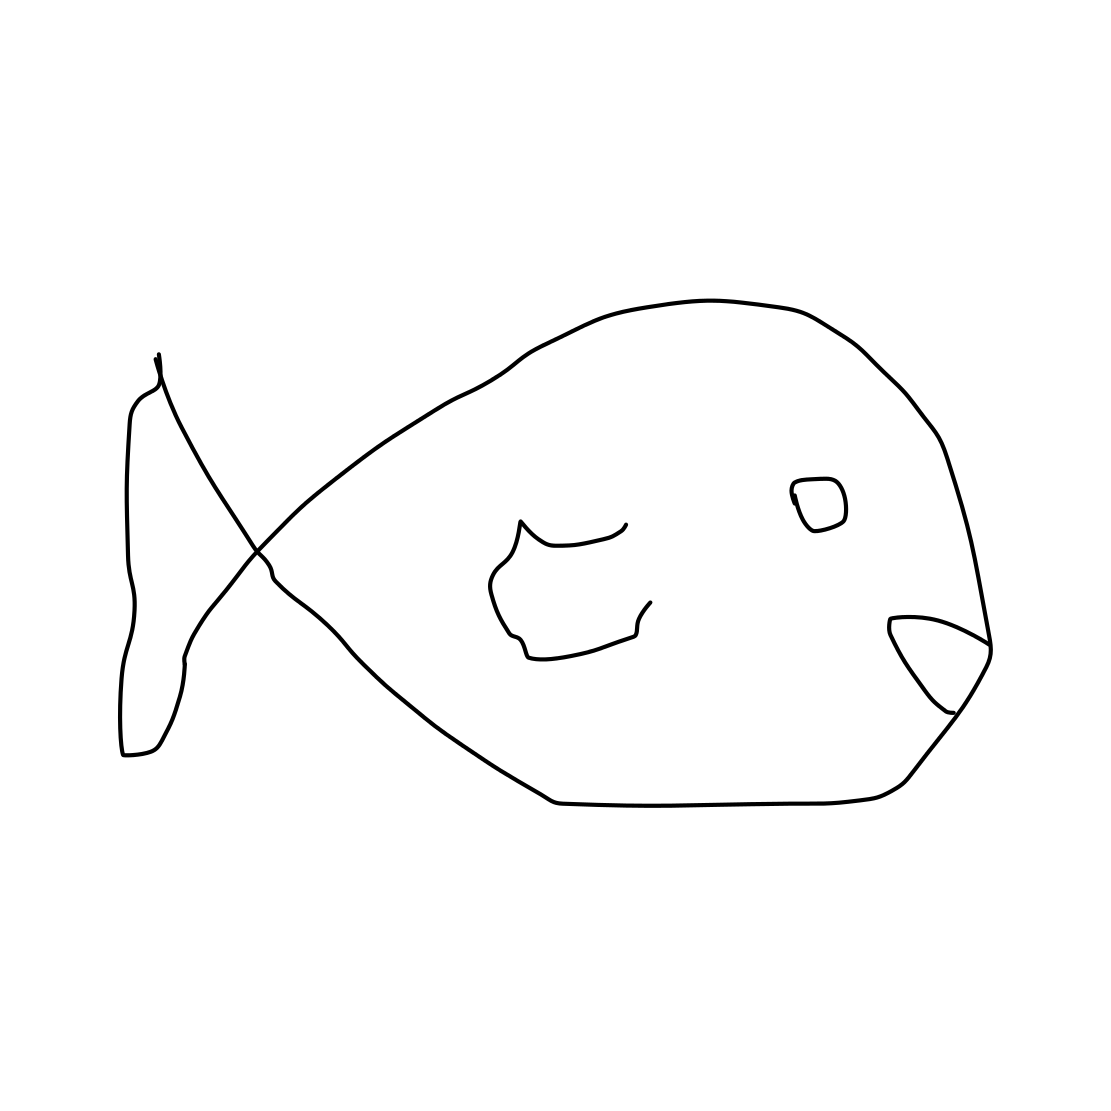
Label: fish